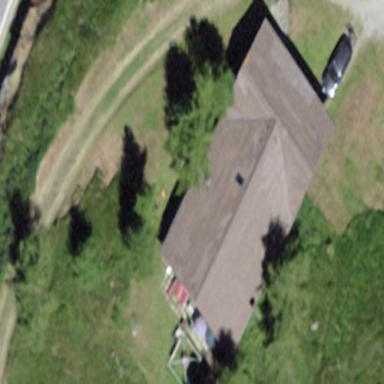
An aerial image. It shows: Detached building.